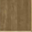
Piece: xx